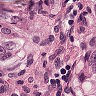
Metastatic tissue present: yes